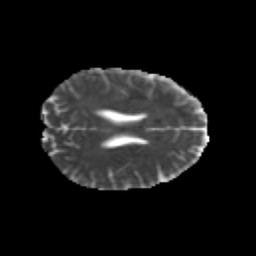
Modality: MD
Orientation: axial
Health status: healthy
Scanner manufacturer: philips
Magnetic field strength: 3 T
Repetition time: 8.772 s
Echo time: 0.05036 s